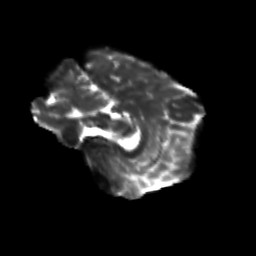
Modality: T2w
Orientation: sagittal
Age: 31
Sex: female
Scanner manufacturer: siemens
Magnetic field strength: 3 T
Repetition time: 3.5 s
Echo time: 0.125 s